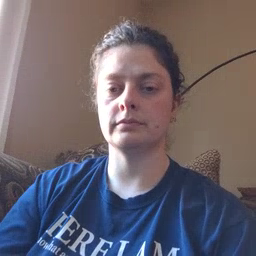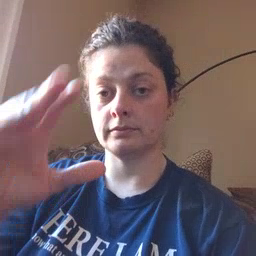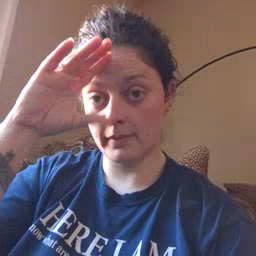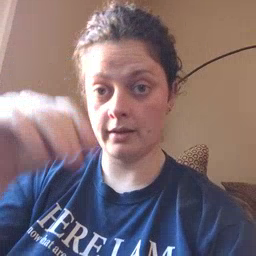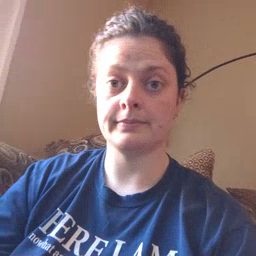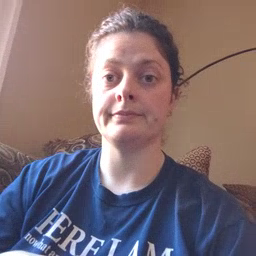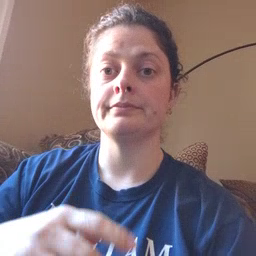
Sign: man